Question: I have downloaded a jDatePicker library and embedded it into my application successfully. This is just a simple jdatepicker.jar file.
I have this simple code to add jDatePicker in my application
'''
public JDatePickerImpl JDatePickerDemo()
{
UtilDateModel model = new UtilDateModel();
model.setDate(1990, 8, 24);
model.setSelected(true);
JDatePanelImpl datePanel = new JDatePanelImpl(model);
JDatePickerImpl datePicker = new JDatePickerImpl(datePanel, new DateLabelFormatter());
return datePicker;
}
'''
this adds jDatePicker in my application

But the fonts in this above textField is very small, i want to increase its font size. How can I do?
I also have a class with it to format date in textfield, may be that can help but I don't know
'''
public class DateLabelFormatter extends AbstractFormatter
{
private String datePattern = "yyyy-MM-dd";
private SimpleDateFormat dateFormatter = new SimpleDateFormat(datePattern);
@Override
public Object stringToValue(String text) throws ParseException {
return dateFormatter.parseObject(text);
}
}
'''
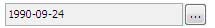
Answer: 'I have used sourceforge.net/projects/jdatepicker ...'
If you unroll the jar from that site, you can inspect the classes and study their public API. Upon doing this, you will see that there's a class called 'JDatePickerImpl'. Somehwere I assume, you be instantiating this.
Upon creating an instance of this, you'll see that you have access to its internal text field, which is a 'JFormattedTextField'. From there, you can change its font:
'''
JDatePickerImpl datePicker = new JDatePickerImpl(...);
JFormattedTextField textField = datePicker.getJFormattedTextField();
textField.setFont(new Font("Some-Font-Name", Font.BOLD, 12));
'''